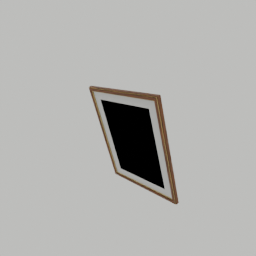
Label: decoration